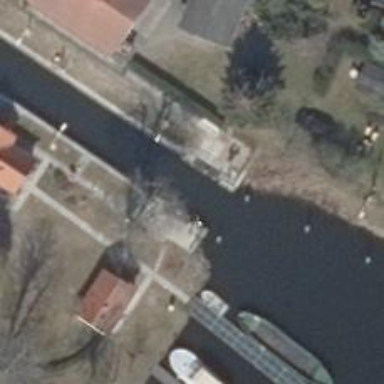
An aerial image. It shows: Lock gate on waterway.